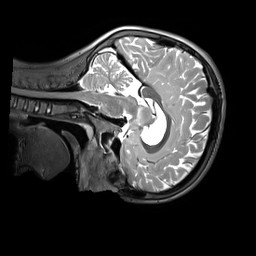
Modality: T2w
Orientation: sagittal
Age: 11
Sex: male
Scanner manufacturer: siemens
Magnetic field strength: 3 T
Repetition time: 3.2 s
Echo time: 0.408 s